Field crop: maize
Growth stage: 2
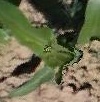
Species: maize